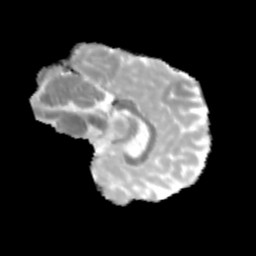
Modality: MD
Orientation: sagittal
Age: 12
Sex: male
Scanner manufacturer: siemens
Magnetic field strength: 3 T
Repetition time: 3.8 s
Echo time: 0.07 s